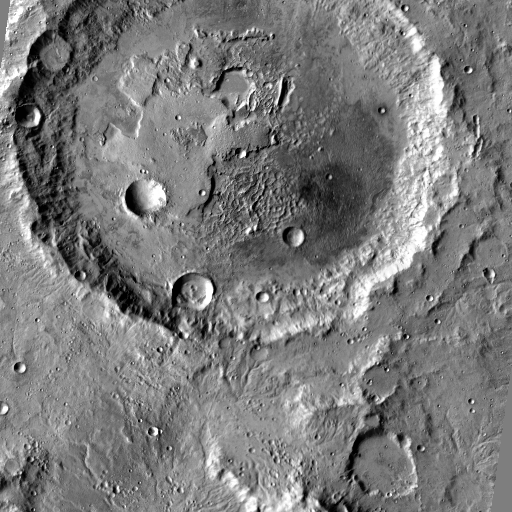
Crater classes present: Background, Other, Buried, Secondary